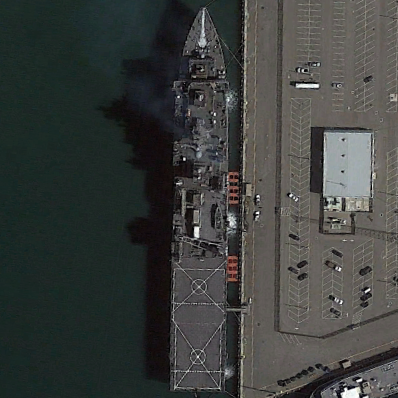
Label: combat